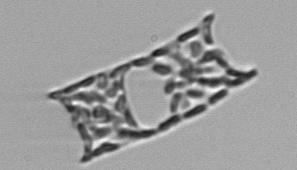
Label: Eucampia